Question: I using CoreData to store my objects that I fetch from a server.
I have a failure somewhere and cannot figure out what is going wrong. But it looks like it is related to the date stored in the CoreData database. So I opened the sqllite database and tried to compare the dates but since they are, for me, not human readable, is there any way to convert a serialized NSDate back into a human-readable date? (year-month-day for example)
I have the following dates in the CoreData database.
How can I convert them back into a human-readable date format? An online converted would be great since it is very difficult to write just an app for that.

Thanks and regards.
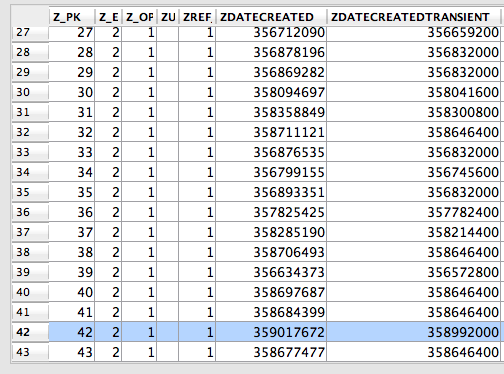
Answer: They are simply timestamps since interval reference date. Here's code you can use to decode them:
'''
NSNumber *time = [NSNumber numberWithDouble:(d - 3600)];
NSTimeInterval interval = [time doubleValue];
NSDate *online = [NSDate dateWithTimeIntervalSinceReferenceDate:interval];
NSDateFormatter *dateFormatter = [[NSDateFormatter alloc] init];
[dateFormatter setDateFormat:@"MM/dd/yyyy HH:mm:ss.SSS"];
NSLog(@"result: %@", [dateFormatter stringFromDate:online]);
'''